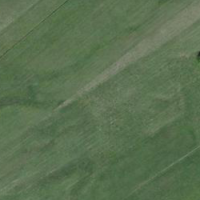
EUNIS habitat code: 23
Species observed at this site:
Certhia brachydactyla
Corvus corone
Fulica atra
Falco subbuteo
Sylvia borin
Buteo buteo
Gallinago gallinago
Sylvia atricapilla
Muscicapa striata
Phylloscopus collybita
Larus michahellis
Erithacus rubecula
Cuculus canorus
Pica pica
Sitta europaea
Falco tinnunculus
Acrocephalus scirpaceus
Periparus ater
Grus grus
Cyanistes caeruleus
Anas platyrhynchos
Acrocephalus palustris
Fringilla coelebs
Carduelis carduelis
Turdus merula
Columba palumbus
Passer montanus
Phalacrocorax carbo
Egretta garzetta
Locustella naevia
Hirundo rustica
Milvus migrans
Milvus milvus
Turdus pilaris
Oriolus oriolus
Ciconia ciconia